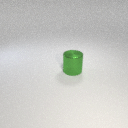
large green metal cylinder